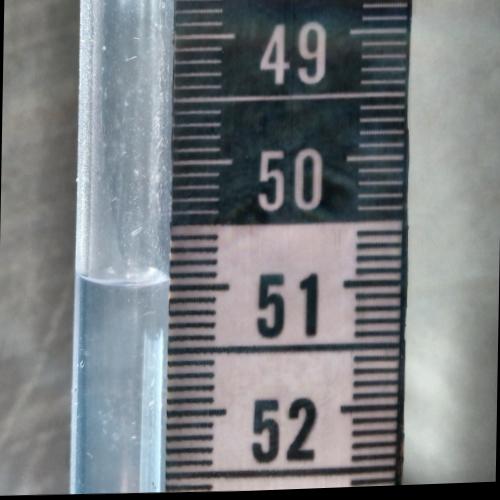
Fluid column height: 50.9 cm